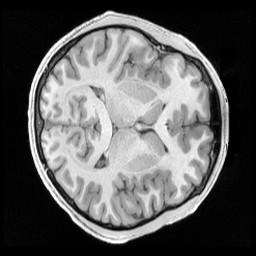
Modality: T1w
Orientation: axial
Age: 22
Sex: male
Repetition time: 2.4 s
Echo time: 0.00222 s